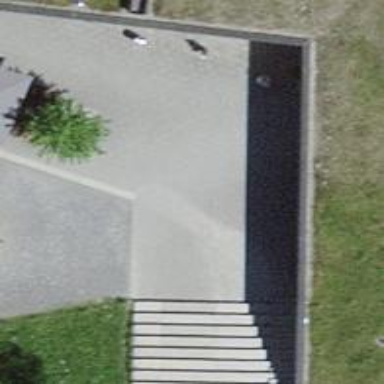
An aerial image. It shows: Concrete steps.